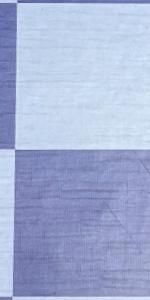
Label: Empty